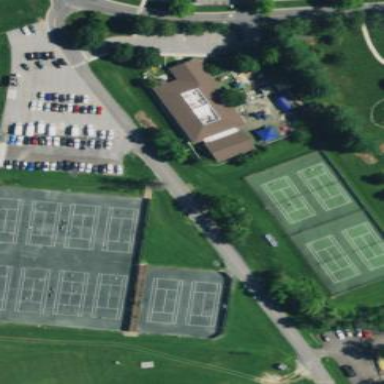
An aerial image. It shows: Clay tennis court pitch.